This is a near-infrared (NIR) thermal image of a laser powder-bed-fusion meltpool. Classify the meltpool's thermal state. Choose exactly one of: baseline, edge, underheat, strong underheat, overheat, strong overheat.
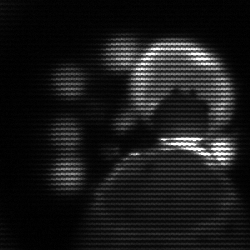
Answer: edge